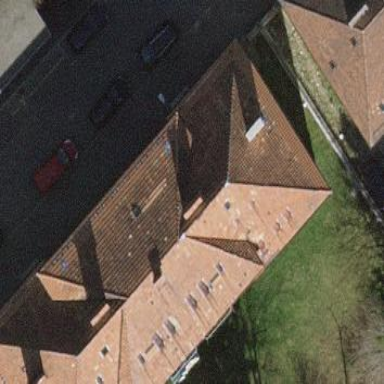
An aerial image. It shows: Apartments building with side-hipped roof.